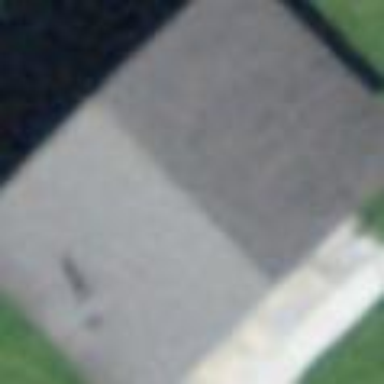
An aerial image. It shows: Farm building.